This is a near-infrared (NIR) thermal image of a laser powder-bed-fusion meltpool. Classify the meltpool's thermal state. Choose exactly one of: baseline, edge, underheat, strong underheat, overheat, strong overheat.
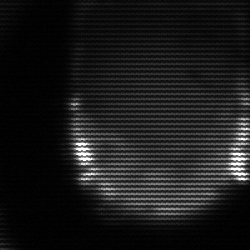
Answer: edge